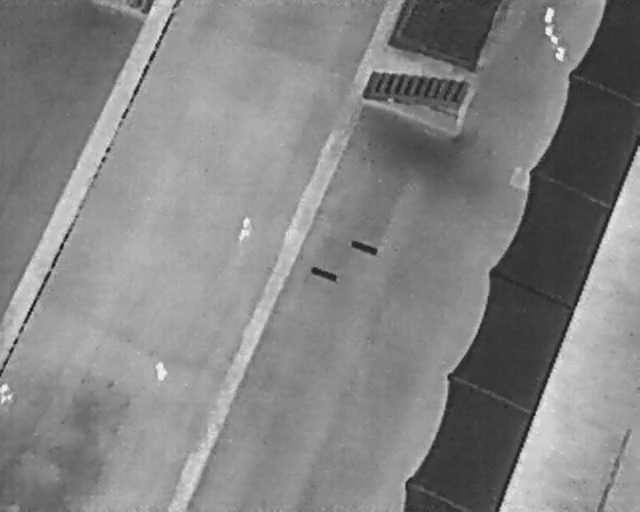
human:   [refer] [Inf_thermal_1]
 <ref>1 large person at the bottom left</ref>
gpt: <box>[[23, 70, 27, 74, 171]]</box>

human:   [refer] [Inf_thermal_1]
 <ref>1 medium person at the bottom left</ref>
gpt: <box>[[0, 75, 2, 78, 2]]</box>